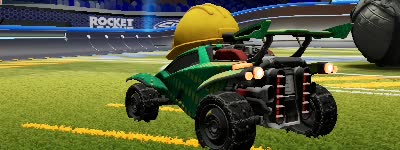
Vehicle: octane